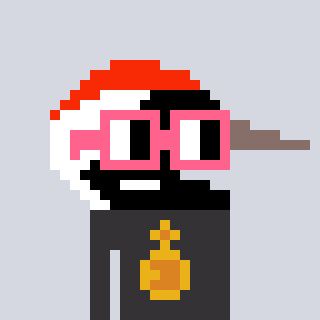
a pixel art character with square pink glasses, a crane-shaped head and a grayscale-colored body on a cool background